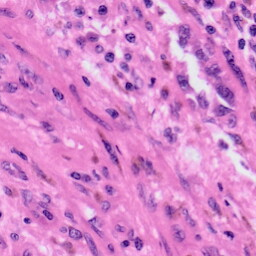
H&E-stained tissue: Skin